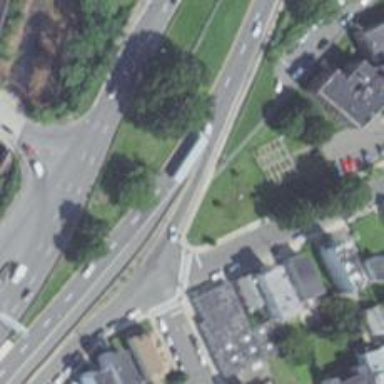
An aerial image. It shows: Trunk link highway.